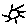
Label: sun